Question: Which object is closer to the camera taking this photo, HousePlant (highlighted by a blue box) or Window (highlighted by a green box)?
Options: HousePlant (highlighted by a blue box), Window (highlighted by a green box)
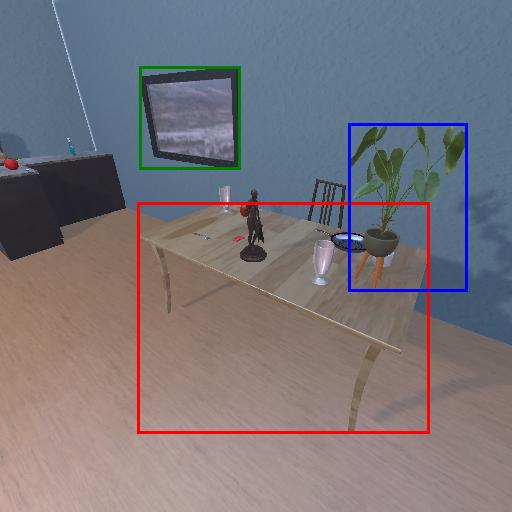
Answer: HousePlant (highlighted by a blue box)